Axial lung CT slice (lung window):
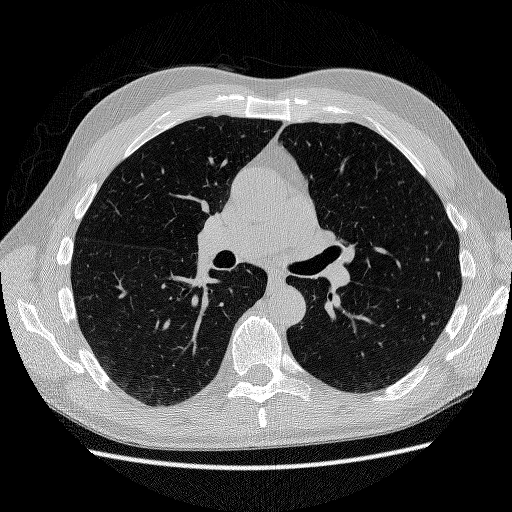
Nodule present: no